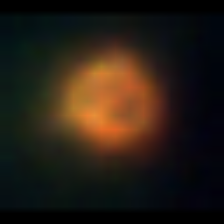
Taxon: NanoPlankton
Group: Other